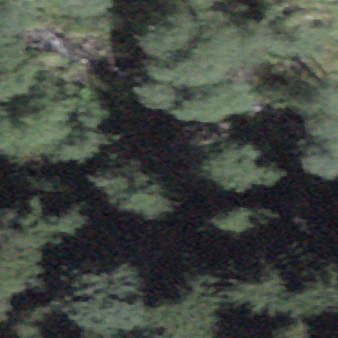
Label: other